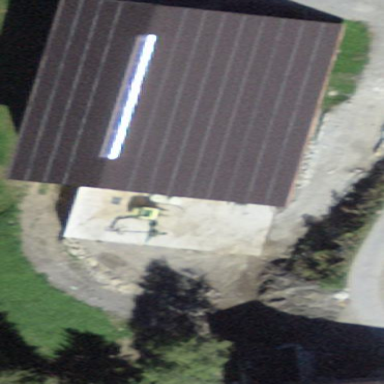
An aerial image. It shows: Barn.